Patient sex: M
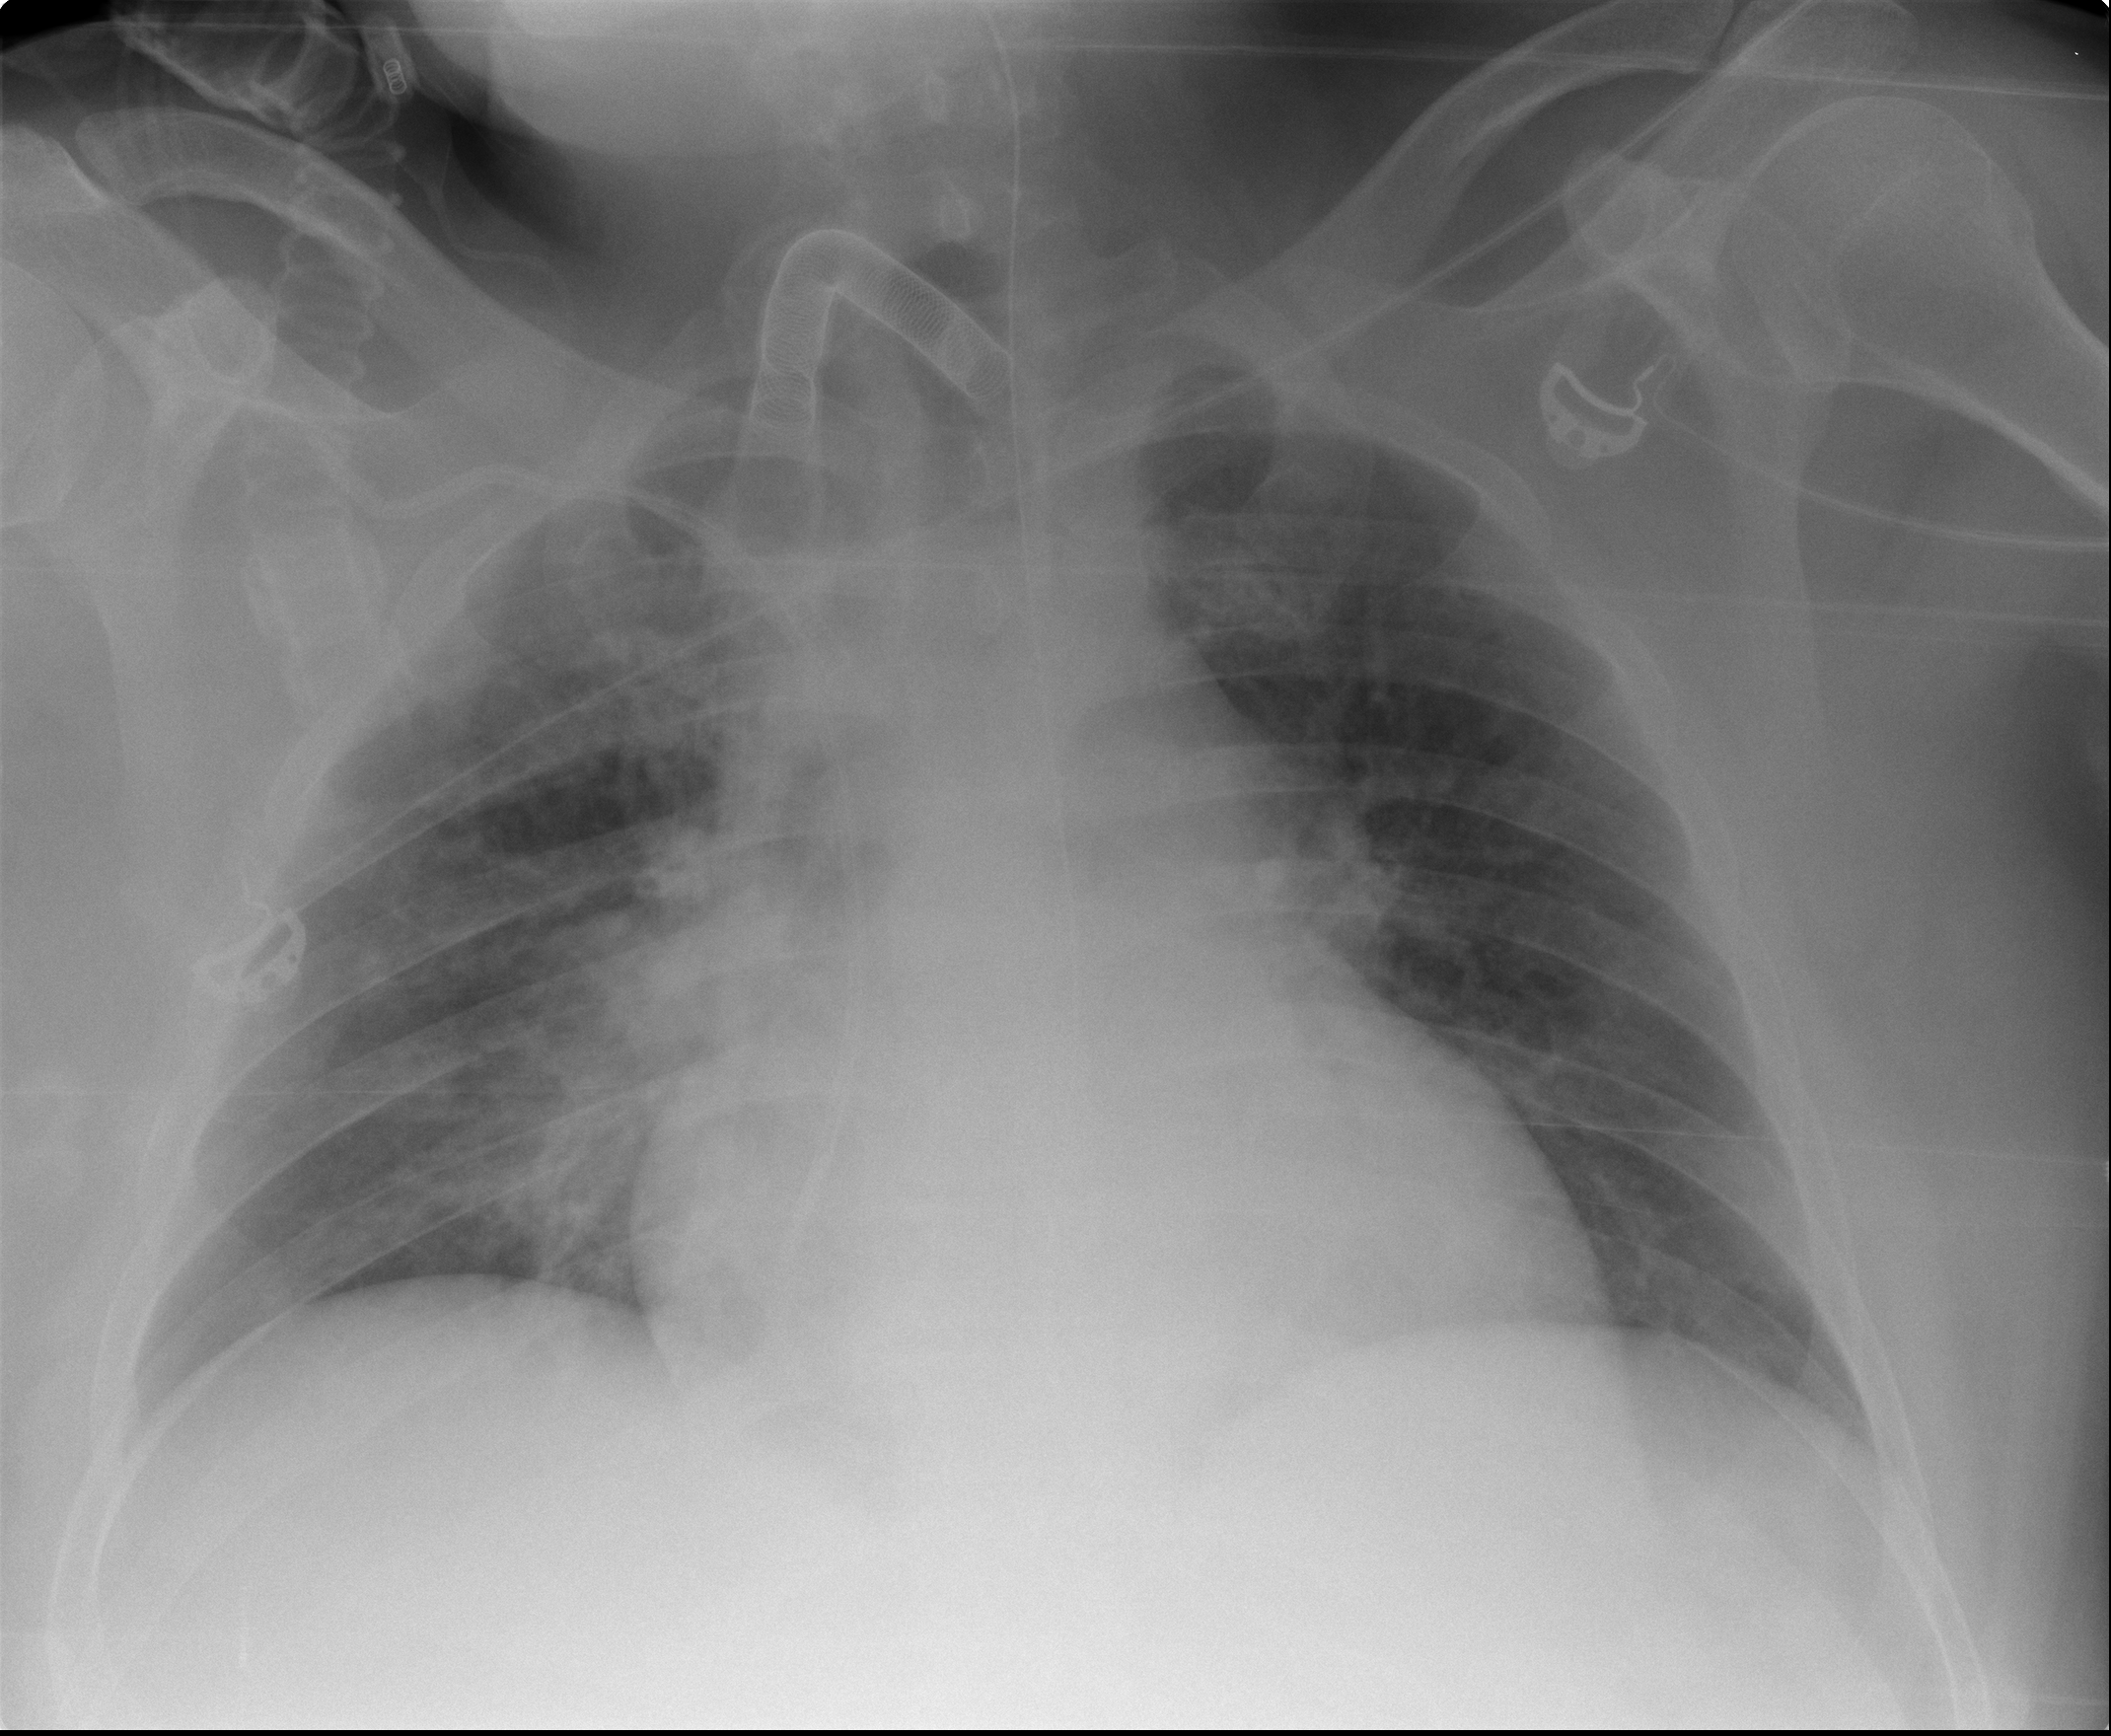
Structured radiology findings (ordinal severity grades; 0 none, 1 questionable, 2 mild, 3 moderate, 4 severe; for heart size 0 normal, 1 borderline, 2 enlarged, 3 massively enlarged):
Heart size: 2
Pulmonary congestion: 2
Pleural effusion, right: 1
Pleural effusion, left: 0
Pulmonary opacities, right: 2
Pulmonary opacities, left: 1
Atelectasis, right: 0
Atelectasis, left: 1